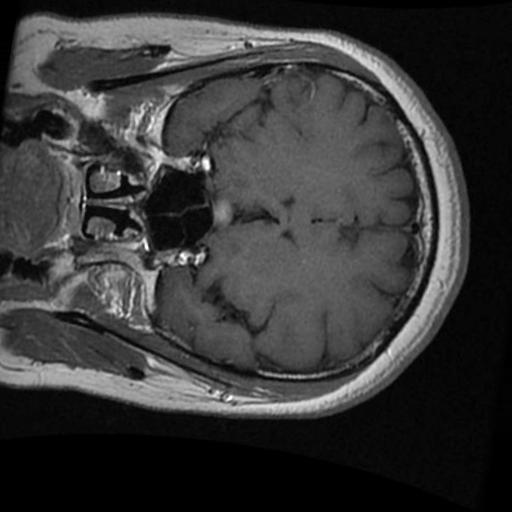
Label: brain_tumor